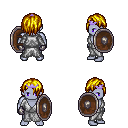
a pixel art fantasy rpg character, male body template, dark elf, purple skin, white robe, red pants, blonde bangs hairstyle, purple tiara, metal gloves, shield, four views (front, back, left, right), 2x2 character sprite sheet, small pixel art, hard edges, no anti-aliasing